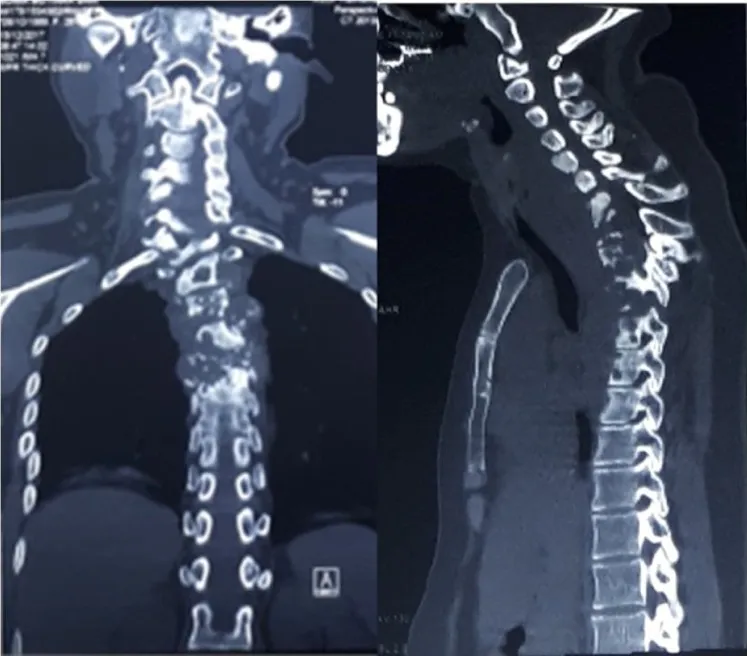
Preoperative CT images demonstrated extensive vertebral body destruction, several facet joint dislocations and mild retrolisthesis of C4 to C5 segment.
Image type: radiology (ct)